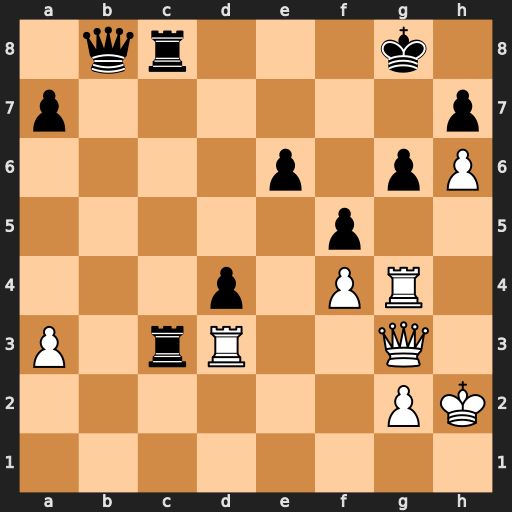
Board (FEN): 1qr3k1/p6p/4p1pP/5p2/3p1PR1/P1rR2Q1/6PK/8
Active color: w
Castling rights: -
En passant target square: -
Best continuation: Rxg6+ hxg6 Qxg6+ Kf8 Qf6+ Ke8 Qxe6+